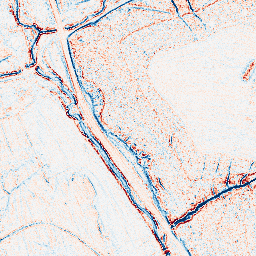
Category: edge_preserving
Decomposition family: anisotropic_diffusion
Decomposition parameters: iterations: 10
kappa: 10
gamma: 0.05
Upsampling method: sinc_hamming
Upsampling parameters: scale: 2
kernel_size: 8
Upsampling scale: 2